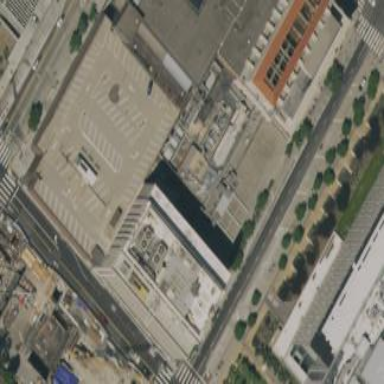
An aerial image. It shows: Commercial building with historical significance.